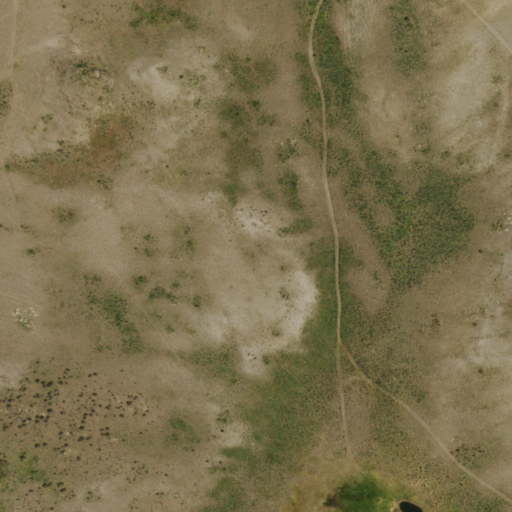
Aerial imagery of mountains in Nevada named Toana John Mountains containing only shrub